Question: i have a stored procedure with 5 parameters.
'''
@1,@2,@3,@4,@5
'''
Five Columns
'''
@a,@b,@c,@d,@e
'''
One of them is of string types(@a) which contains "N" number of numeric values separated by coma(,).
ex:
'''
@a= '1,2,3,4,5,6'
@b='a'
@c='f'
@d='g'
@e='h'
'''
My requirement is to insert "N" number of rows .
The value of rest four parameter's will remain same for every row whereas the value of '@a' parameter will be fetched by splitting '@a'.
The table will look like the attached file

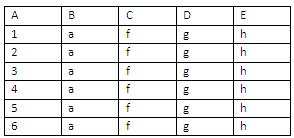
Answer: '''
create table testtable(a int, b char, c char, d char, e char)
go
declare @a varchar(20)= '1,2,3,4,5,6,7,8,9'
declare @b varchar(20)='a'
declare @c varchar(20)='f'
declare @d varchar(20)='g'
declare @e varchar(20)='h'
INSERT testtable(a,b,c,d,e)
SELECT t.c.value('.', 'VARCHAR(2000)'), @b, @c, @d, @e
FROM (
SELECT x = CAST('<t>' +
REPLACE(@a, ',', '</t><t>') + '</t>' AS XML)
) a
CROSS APPLY x.nodes('/t') t(c)
select * from testtable
'''